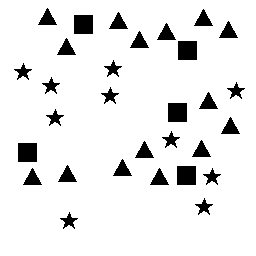
Squares: 5
Triangles: 15
Stars: 10
Total shapes: 30